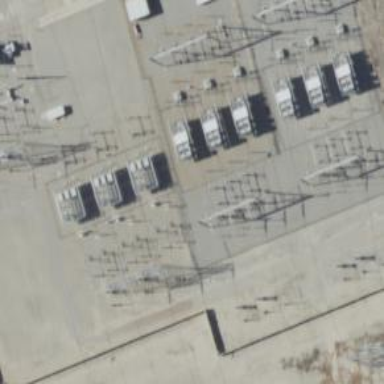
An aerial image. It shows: Power tower.